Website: home-depot
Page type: address-validator
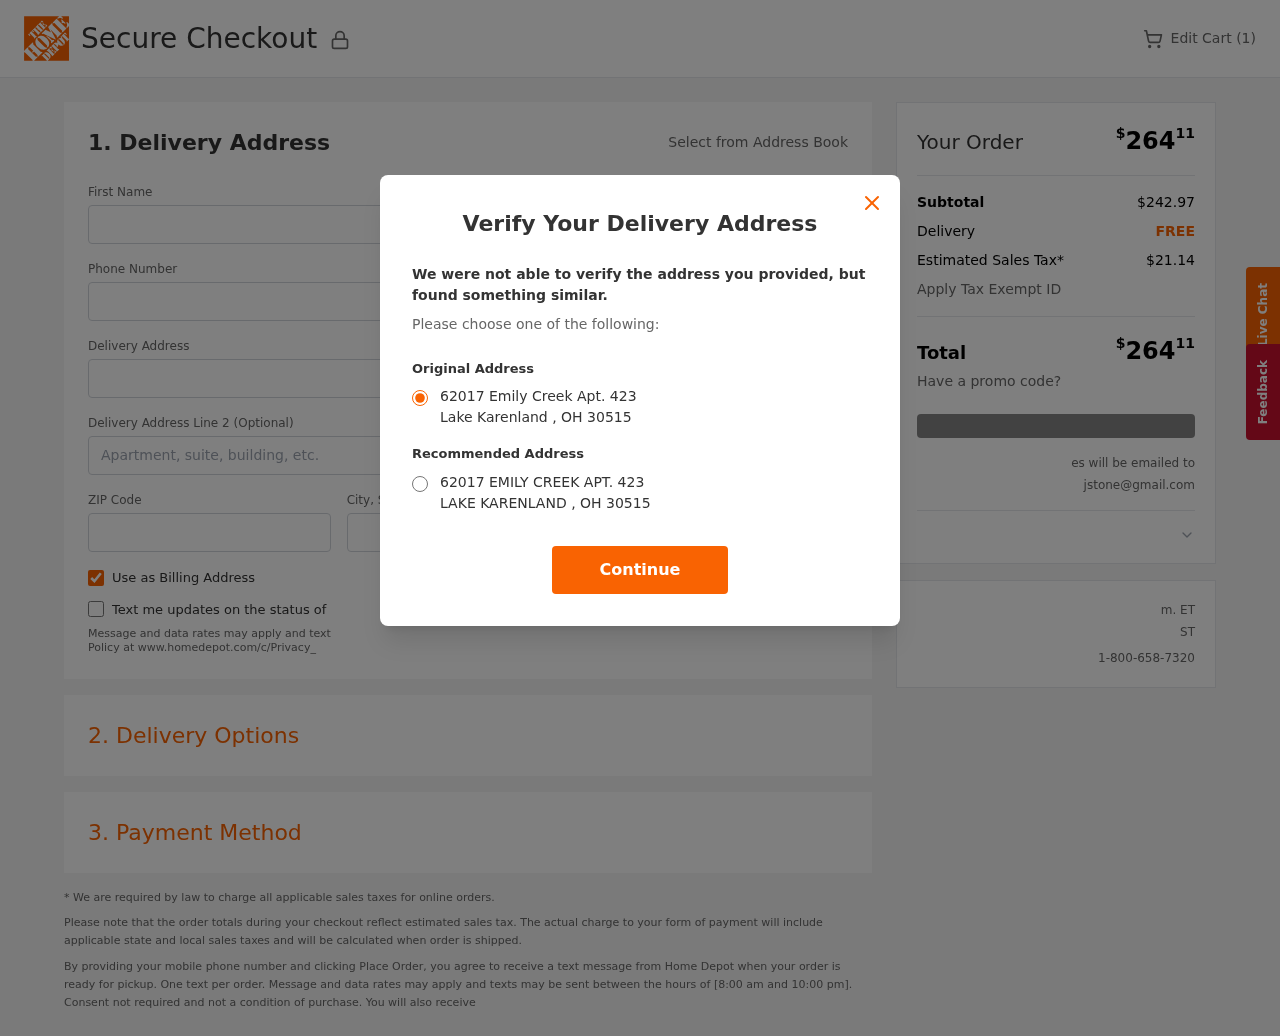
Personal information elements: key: PII_CITY
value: Lake Karenland
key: PII_EMAIL
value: jstone@gmail.com
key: PII_POSTCODE
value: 30515
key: PII_STATE_ABBR
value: OH
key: PII_STREET
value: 62017 Emily Creek Apt. 423
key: PII_FIRSTNAME
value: Joel
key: PII_LASTNAME
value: Stone
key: PII_PHONE
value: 7924534605
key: PII_STREET2
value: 582 Brown Squares Suite 914
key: PII_CITY_STATE
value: Lake Karenland, OH
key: PII_STREET_ALT
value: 62017 EMILY CREEK APT. 423
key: PII_CITY_ALT
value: LAKE KARENLAND
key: PII_POSTCODE_FULL
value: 30515
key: PII_POSTCODE_NUMERIC
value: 30515
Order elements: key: ORDER_NUM_ITEMS
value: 1
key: ORDER_TOTAL
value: $26411
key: ORDER_SUBTOTAL
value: $242.97
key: ORDER_SHIPPING_COST
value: FREE
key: ORDER_TAX
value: $21.14